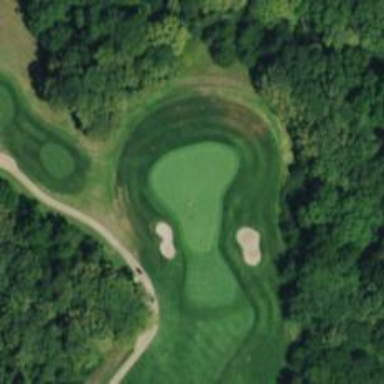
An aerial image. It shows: Golf hole.